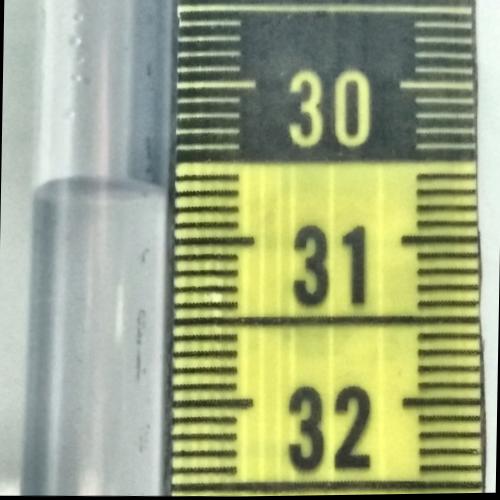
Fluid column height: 30.7 cm